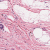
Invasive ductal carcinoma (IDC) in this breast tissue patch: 0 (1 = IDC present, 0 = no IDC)